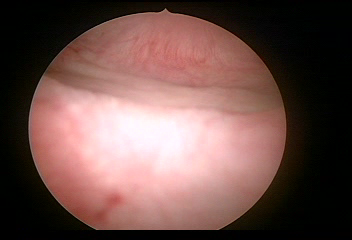
Modality: WLC
Class: Normal mucosa
Bladder cancer association: No